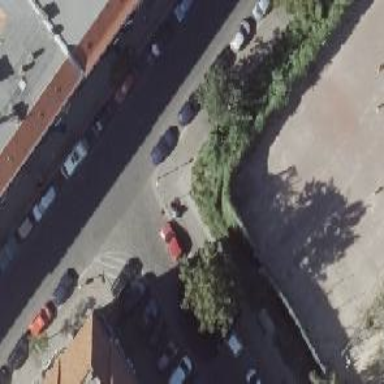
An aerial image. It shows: Unmarked crossing on footway.